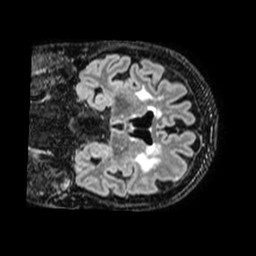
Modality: FLAIR
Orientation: coronal
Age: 65
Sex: female
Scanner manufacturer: philips
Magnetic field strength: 1.5 T
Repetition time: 4.8 s
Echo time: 0.3758 s